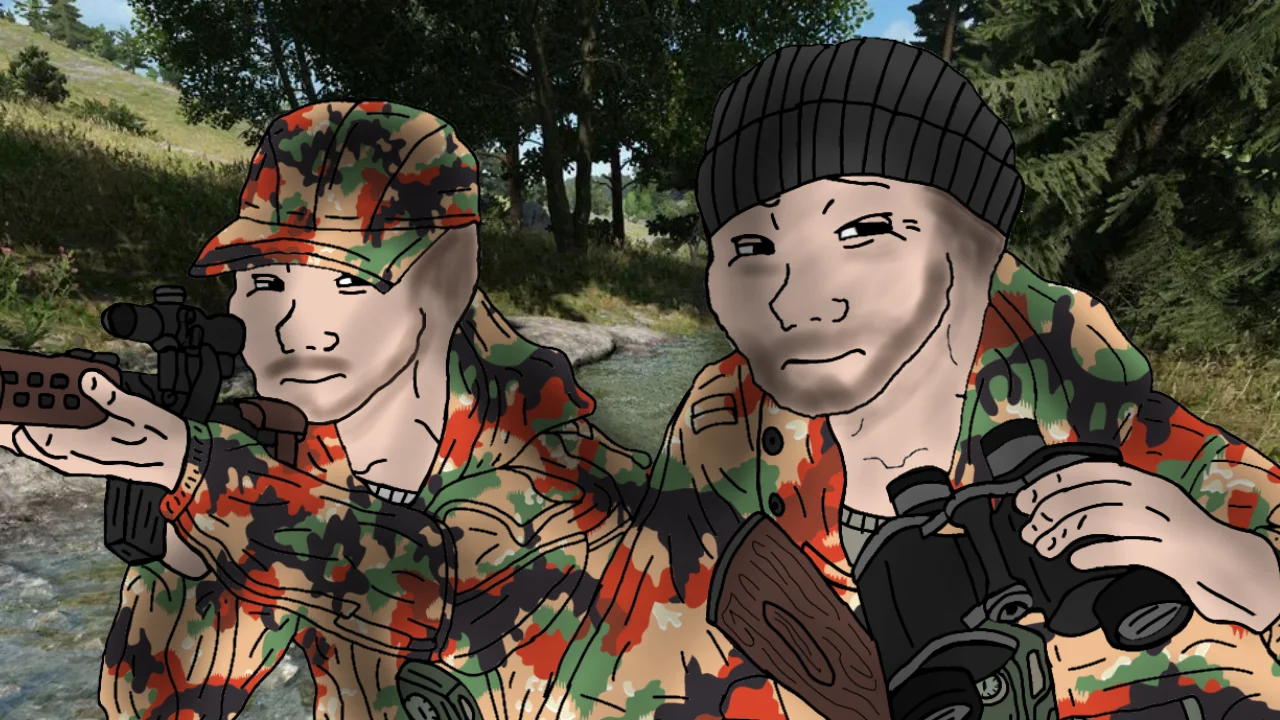
Label: 5_Wojak_with_Background